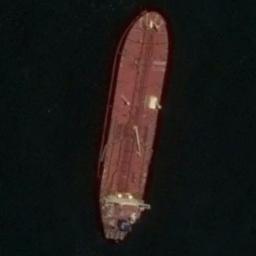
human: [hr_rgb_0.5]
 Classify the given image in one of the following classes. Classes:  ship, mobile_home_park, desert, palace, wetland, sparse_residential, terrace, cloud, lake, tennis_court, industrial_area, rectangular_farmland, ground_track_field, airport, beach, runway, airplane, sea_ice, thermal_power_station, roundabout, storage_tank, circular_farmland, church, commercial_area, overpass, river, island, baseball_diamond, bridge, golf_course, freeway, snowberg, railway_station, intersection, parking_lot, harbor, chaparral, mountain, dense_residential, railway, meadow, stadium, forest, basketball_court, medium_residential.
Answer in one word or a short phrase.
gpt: ship